Field crop: maize
Growth stage: 2
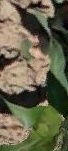
Species: maize